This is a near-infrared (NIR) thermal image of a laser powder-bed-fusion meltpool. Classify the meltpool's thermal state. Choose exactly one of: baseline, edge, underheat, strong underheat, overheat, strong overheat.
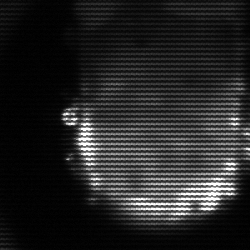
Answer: baseline